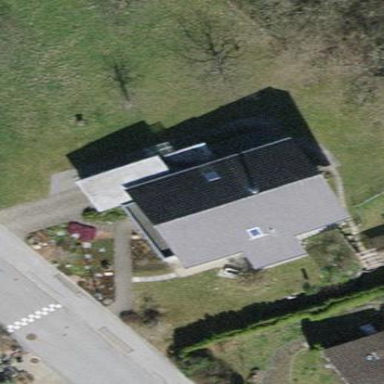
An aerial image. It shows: Building with tile roof.